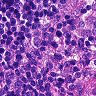
Metastatic tissue present: no